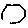
Label: hexagon